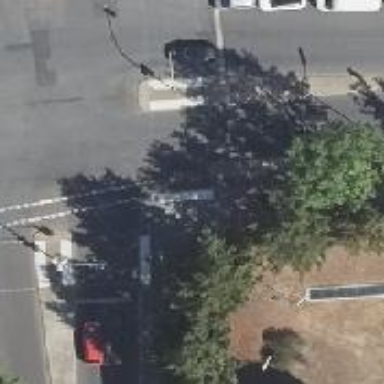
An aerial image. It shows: Road crossing with traffic signals.